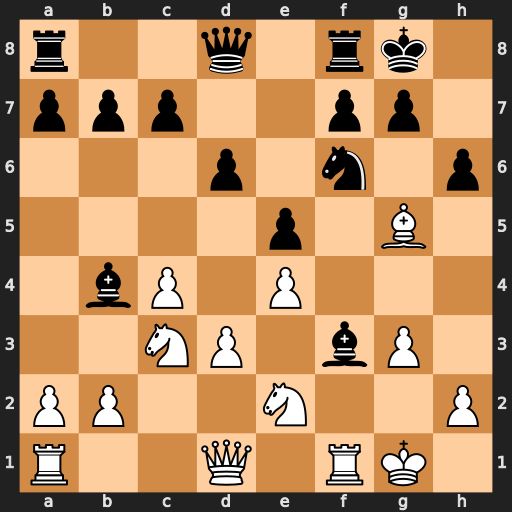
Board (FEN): r2q1rk1/ppp2pp1/3p1n1p/4p1B1/1bP1P3/2NP1bP1/PP2N2P/R2Q1RK1
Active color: w
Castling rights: -
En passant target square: -
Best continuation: Bxf6 Qxf6 Nd5 Bc5+ d4 Bxd4+ Qxd4